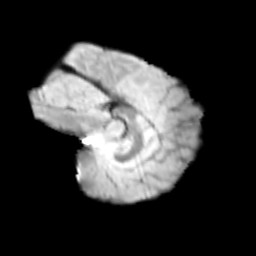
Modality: T2w
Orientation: sagittal
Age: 10
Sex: female
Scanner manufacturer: siemens
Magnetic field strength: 3 T
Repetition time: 3.8 s
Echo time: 0.07 s